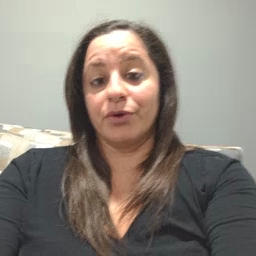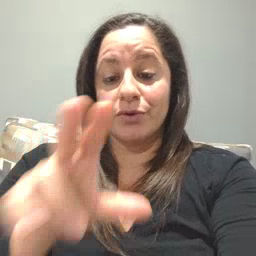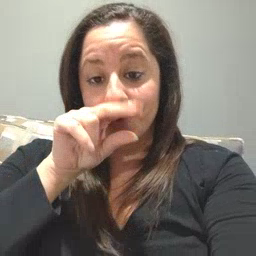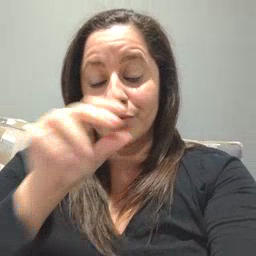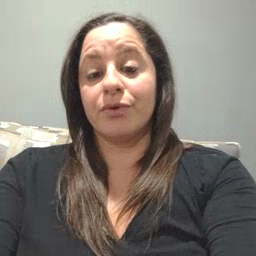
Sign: duck